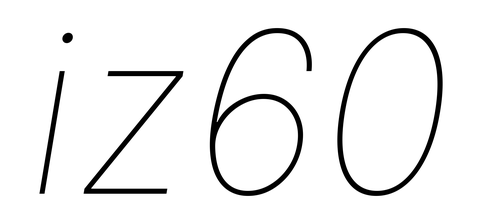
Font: Inter-Italic_Thin_Italic